Question: I have built a bar chart and placed inside a div dynamically, which works fine. When i do the same thing using ng-repeat, the newly generated chart gets appended to the existing chart.
Here is my code,
'''
<div id="main" class="drop-container" ng-click="addEvent($event)" droppable>
<div plumb-item class="item" style="margin: 20px; top: 60px; left: 200px; height: 300px; width: 500px" ng-repeat="widget in dashboard.widgets" ng-style="{ 'left':widget.sizeX, 'top':widget.sizeY }"
data-identifier="{{widget.id}}">
<div class="box" >
<div class="box-header" >
<h3>{{ widget.name }}</h3>
<div ng-controller="MainCtrl" class="box-content">
<bars data="barChart" ></bars>
</div>
</div>
</div>
'''
'''
routerApp.directive('bars', function ($parse) {
return {
restrict: 'E',
scope: {
data: '=',
label: '@'
},
replace: true,
template: '<div><div id="chart"></div><h1>{{ label }}</h1></div>',
link: function (scope, element, attrs) {
console.log(scope);
var chart = d3.select("#chart").append("div")
.attr("class", "chart");
chart.selectAll("div")
.data(scope.data)
.enter().append("div")
.transition().ease("easeInCubic")
.duration(0)
.style("width", function(d) { return d + "%"; })
.text(function(d) { return d + "%"; });
scope.$watch('data', function(newVal, oldVal) {
chart.selectAll("div")
.data(scope.data)
.transition().ease("easeInCubic")
.duration(0)
.style("width", function(d) {
return (d - 2) + "%";
})
.style("background-color", function(d) {
var color;
if (d > 60) {
color = 'green';
} else if (d < 40) {
color = 'red';
} else if (d >= 30 && d <= 60) {
color = 'yellow';
}
return color;
})
.text(function(d) { return d + "%"; });
});
}
};
})
routerApp.controller('MainCtrl',function($scope) {
$scope.barChart = [40,4,55,15,16,33,52,20];
function getRandomInt(min, max) {
return Math.floor(Math.random() * (max - min + 1) + min);
}
function randomArray(num_elements,min,max) {
var nums = new Array;
for (var element=0; element<num_elements; element++) {
nums[element] = getRandomInt(min,max);
}
return (nums);
}
setInterval(function(){
$scope.$apply(function() {
$scope.barChart = randomArray(8, 1, 100);
});
}, 2000);
});
'''

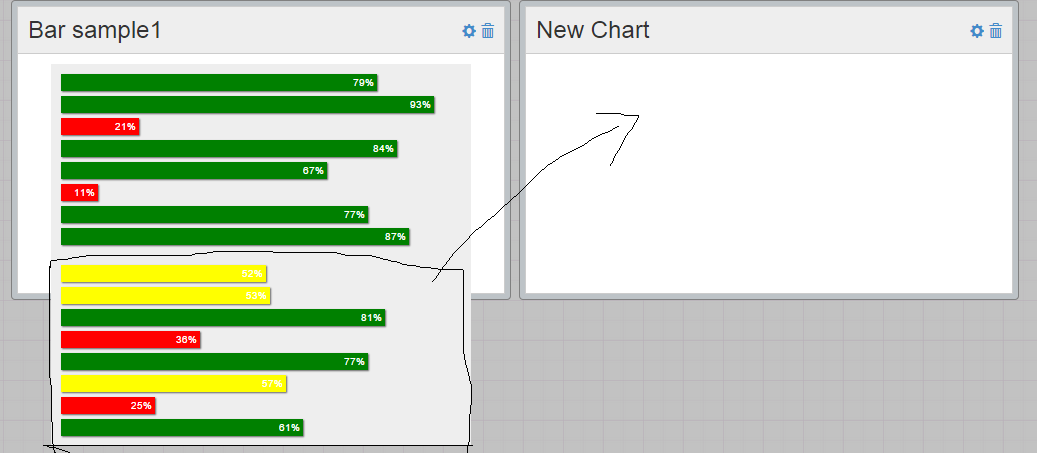
Answer: If you are re-using that same directive for each chart, then in your template your div id isn't unique. This:
'''
var chart = d3.select("#chart").append("div")
'''
will append to the <URL>.
Instead, in your link 'function' find the div from the 'element' variable.
'''
element.children()
'''
returns the DOM elements in your template.
With your template to find the first child of the outer div should be (untested):
'''
d3.select(element.children(0).children()[0]));
'''